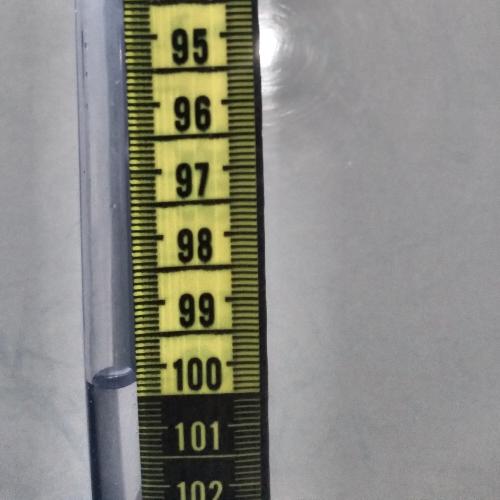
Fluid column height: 100.2 cm